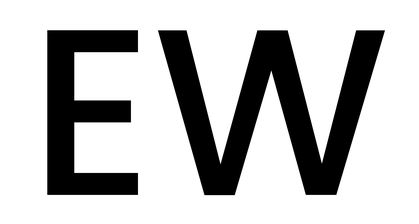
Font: Poppins-Medium